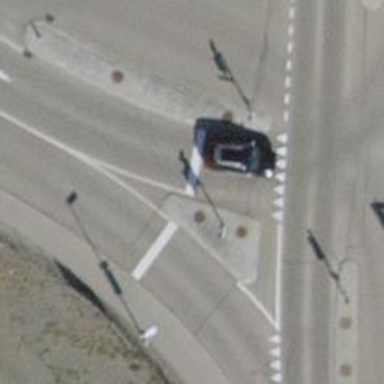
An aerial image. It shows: Road with traffic signals.